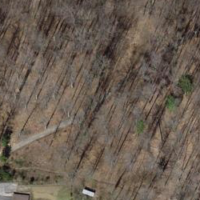
EUNIS habitat code: 41
Species observed at this site:
Hippocrepis emerus